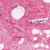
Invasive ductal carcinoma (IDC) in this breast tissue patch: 0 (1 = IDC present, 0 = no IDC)